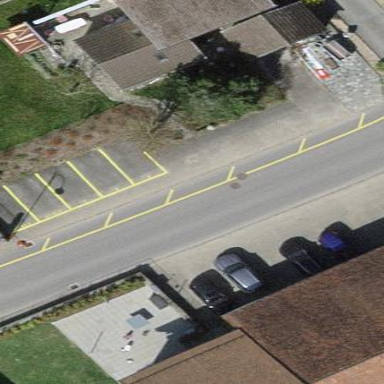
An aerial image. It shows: Parking area with surface.